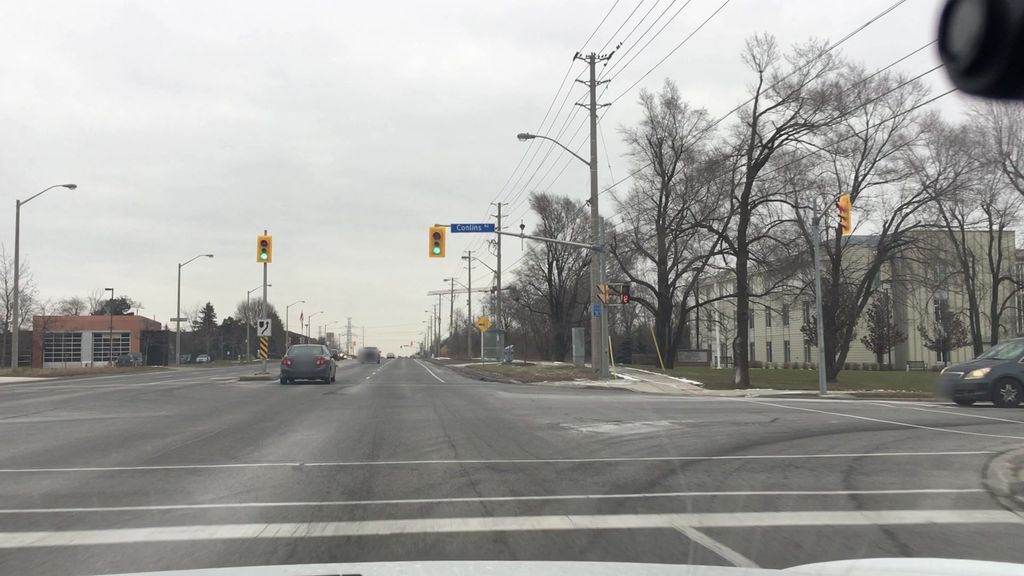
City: toronto